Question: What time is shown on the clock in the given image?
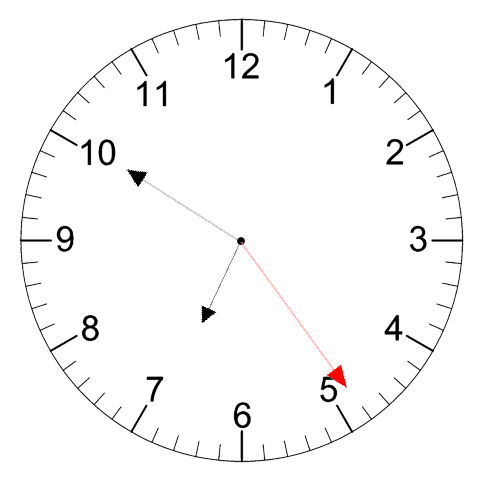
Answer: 06:50:24